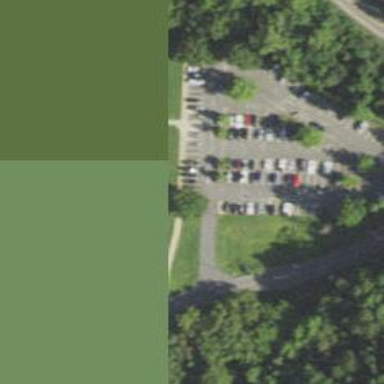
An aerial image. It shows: Parking space is available.